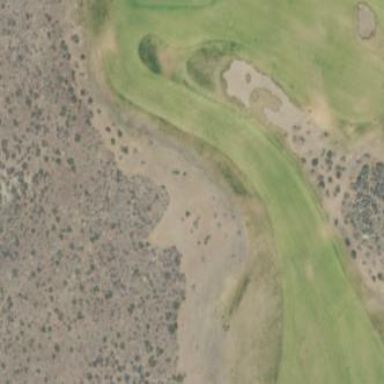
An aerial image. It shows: Golf bunker filled with natural sand.